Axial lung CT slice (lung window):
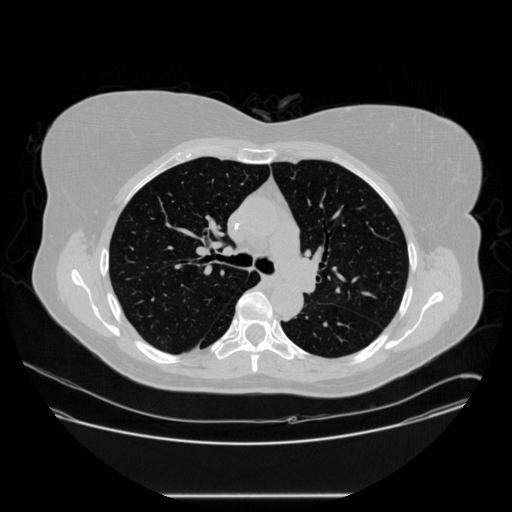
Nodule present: no